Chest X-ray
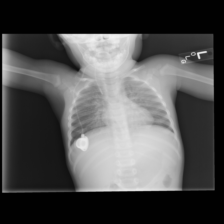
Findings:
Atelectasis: negative
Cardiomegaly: negative
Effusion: negative
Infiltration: negative
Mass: negative
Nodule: negative
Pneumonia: negative
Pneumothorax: negative
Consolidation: negative
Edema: negative
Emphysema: negative
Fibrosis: negative
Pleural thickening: negative
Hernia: negative